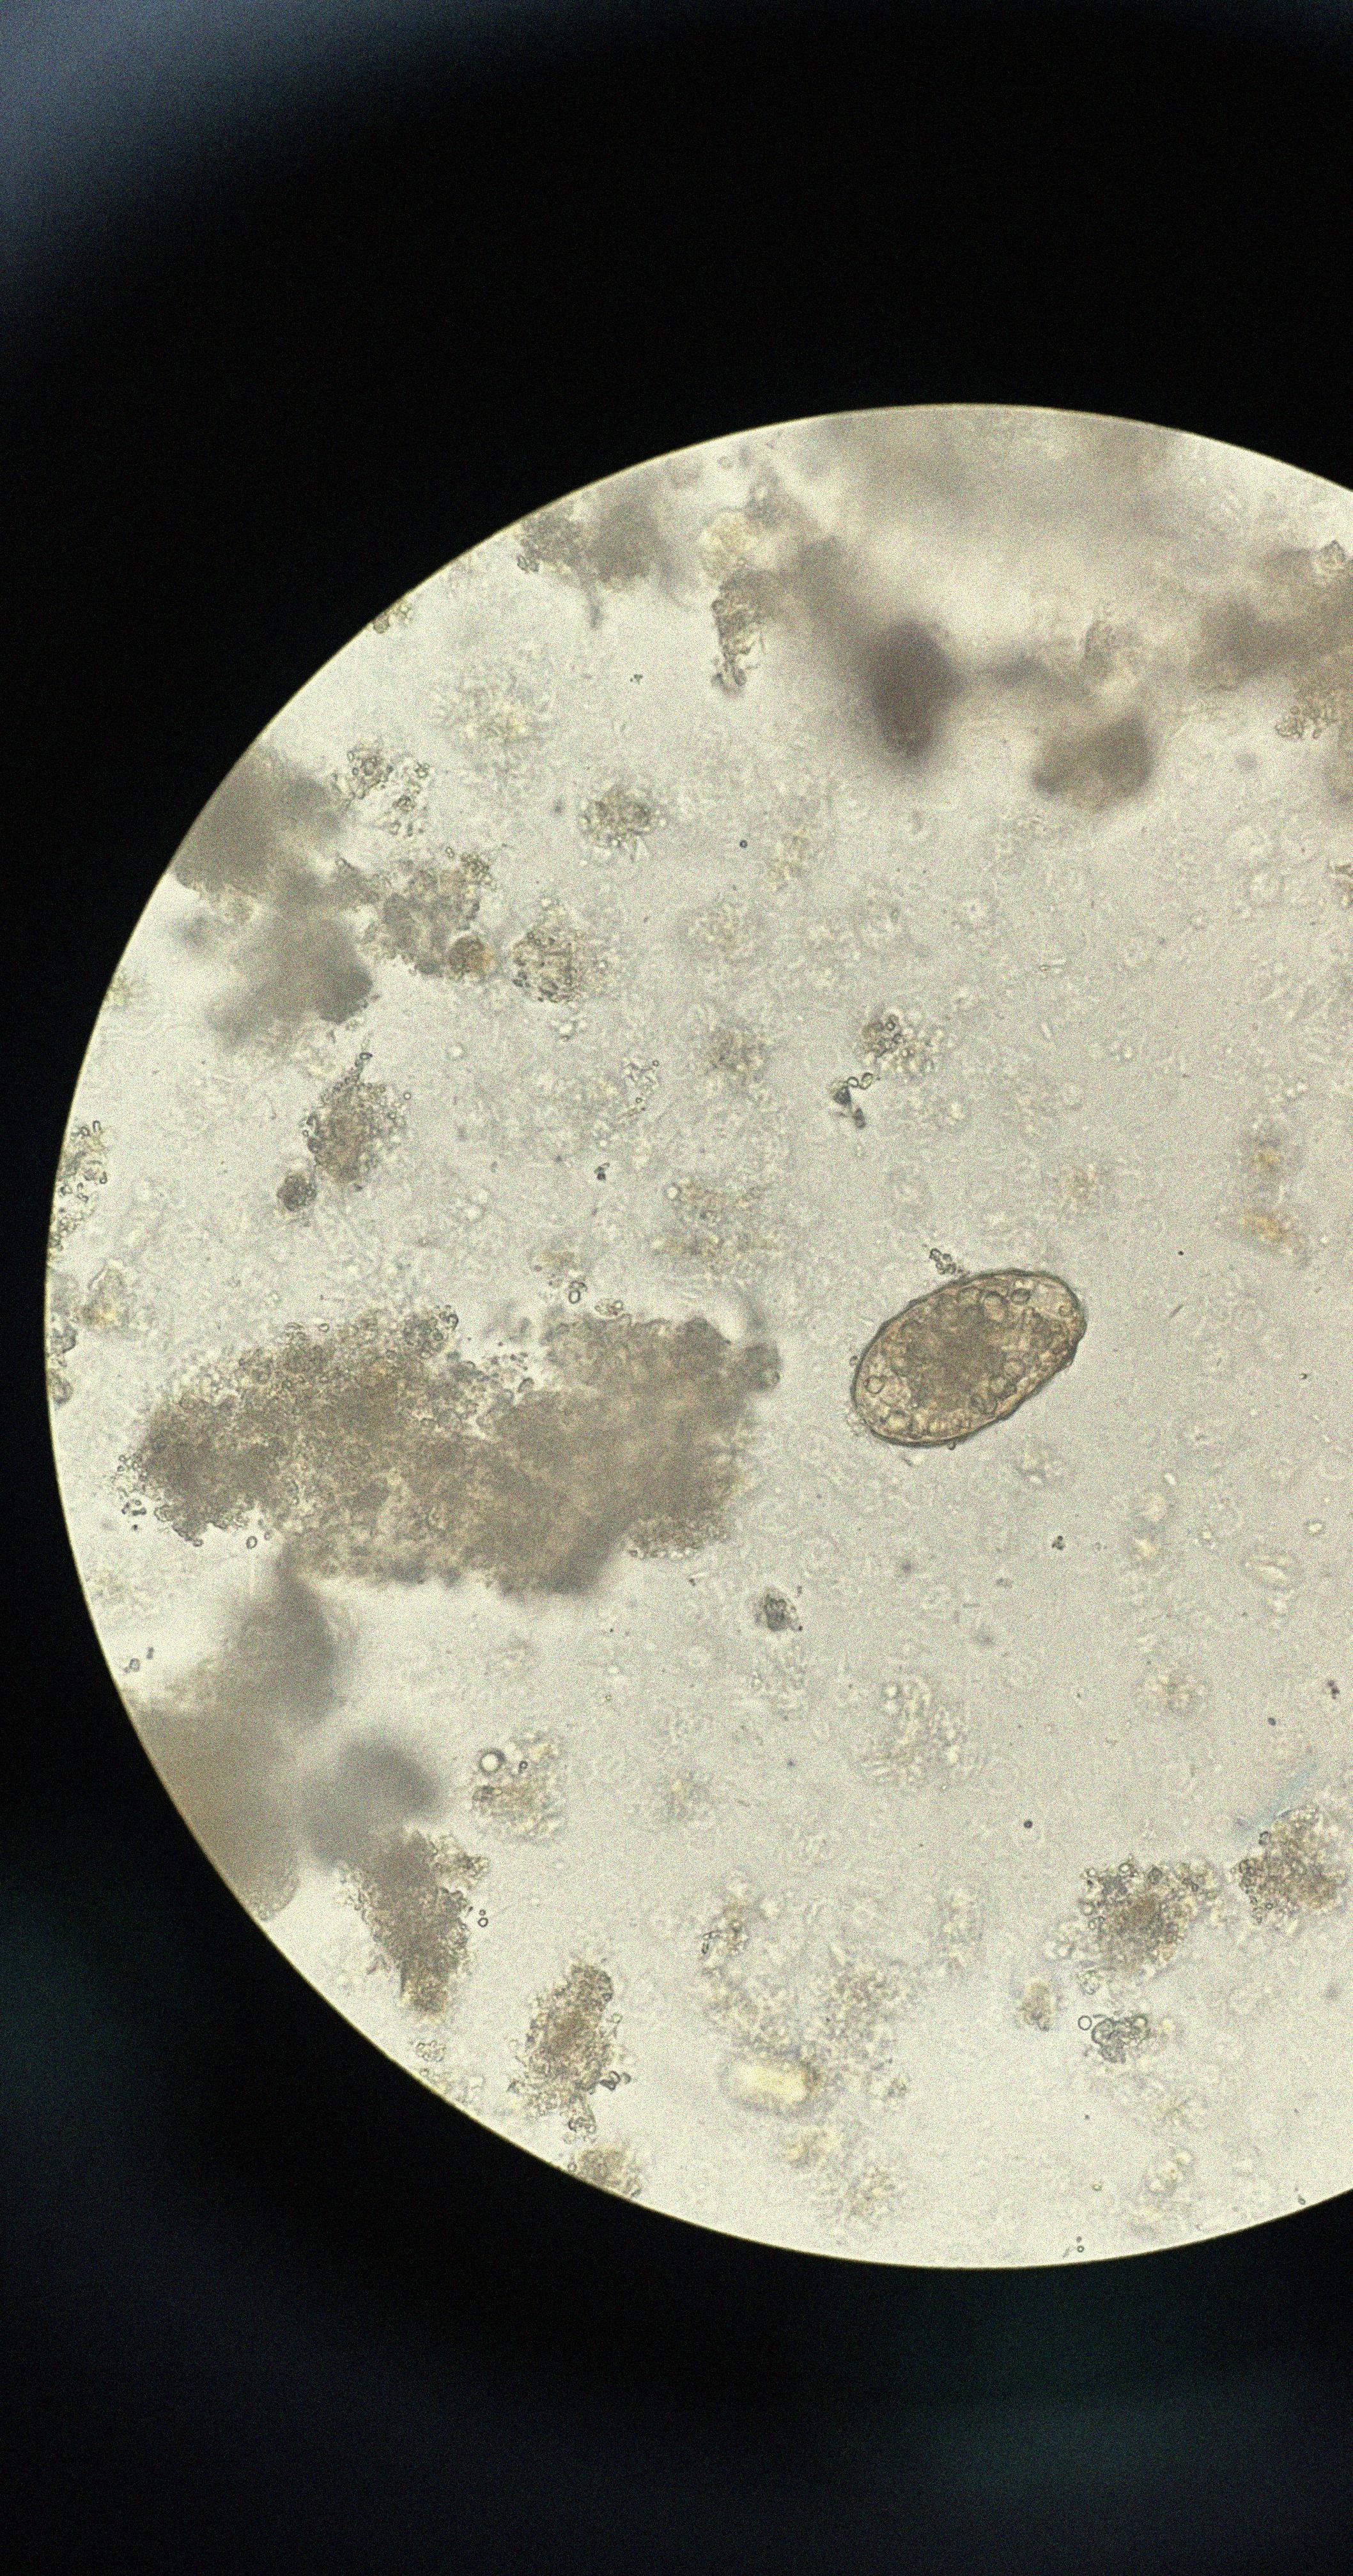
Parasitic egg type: Ascaris lumbricoides